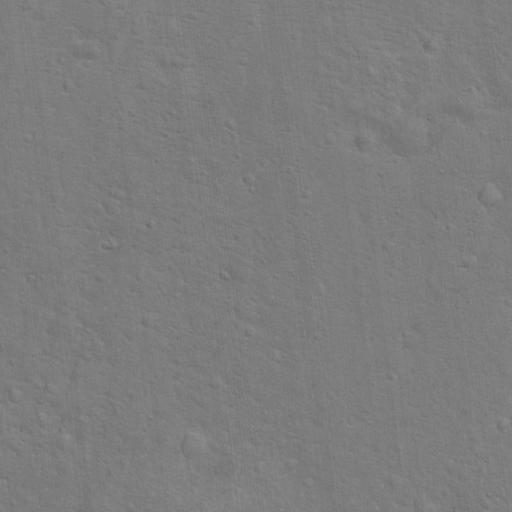
Classes present: Background